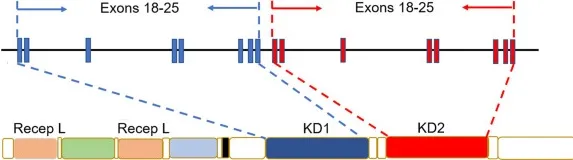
The LUAD patient harboring canonical EGFR-KDD involving exons 18-25. (B) The genetic and protein domain structures of EGFR-KDD. EGFR/EGFR, epidermal growth factor receptor; KDD, kinase domain duplication; LUAD, lung adenocarcinoma; Recep L, Receptor L domain; Furin-like, Furin-like cysteine rich region; GF recep IV, Growth factor receptor domain IV; KD, tyrosine kinase domain.
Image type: chart (chart)